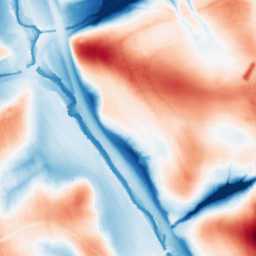
Category: edge_preserving
Decomposition family: guided
Decomposition parameters: radius: 32
eps: 0.01
Upsampling method: quartic
Upsampling parameters: scale: 8
Upsampling scale: 8